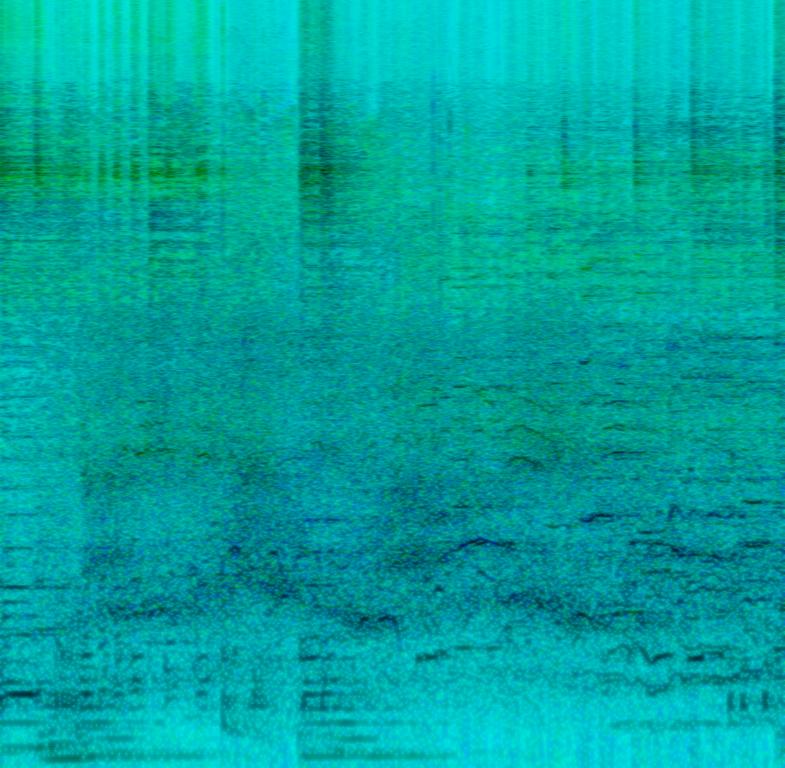
A female singer sings in a huge arena live along with crowds singing along with  her in vocals. The song is medium tempo with steady drumming rhyme and giant drum rolls, violin playing solo, a brass band section  and orchestra playing along. The song is energetic, cheerful and highly popular. The audio quality is very poor with heavy ambient crowd noises.